Interaction volume radius: 10 \u00c5
Interaction volume height: 15 \u00c5
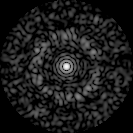
Disorder parameter: 0.8378